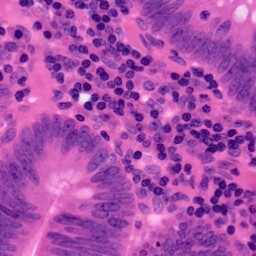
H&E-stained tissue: Colon